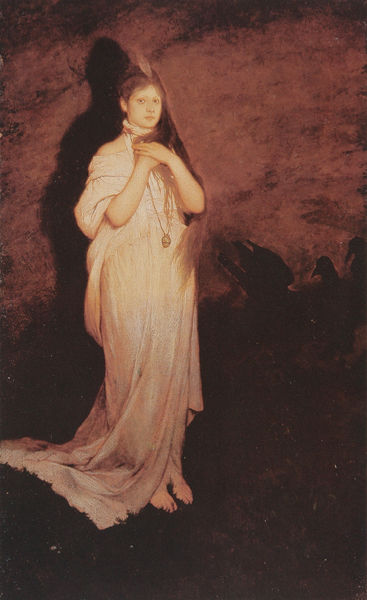
Titel: Gretchen in der Walpurgisnacht
Künstler: Gabriel von Max
Standort: Leipzig
Institution: Museum der Bildenden Künste
Schlagwörter: dunkel, feder, feuer, fuß, gemälde, hand, nackt, schatten, schlaf, umhang, vogel, weiß, mädchen, abend, braun, frau, frisur, haar, hell, hintergrund, kleid, licht, nacht, schmuck, schwarz, blick, dame, gras, rot, schleier, wiese, symbolismus, blond, hemd, jung, wand, arme, falten, gesicht, lang, mensch, stehen, tod, bildnis, hände, portrait, porträt, öl, natur, vögel, figur, gewand, haare, lange haare, stehend, nachthemd, rosa, schulter, wald, zart, schleppe, füße, kette, mauer, ölgemälde, angst, gefaltet, jugendstil, detail, faltenwurf, allein, entblößt, halskette, griff, barfuss, medaillon, furcht, beten, gebet, göttin, fragment, bedrohung, anhänger, amulett, medallion, romantisch, bleich, rötlich, zentrum, wei?, schüchtern, schemen, heilig, kopfschmuck, theatralisch, horror, würgen, schreck, shilouette, grot, langes haar, füßli, frauenbild, 19. jahrhundert, frau zwischen felsen, die unschuld, mädchen stehen